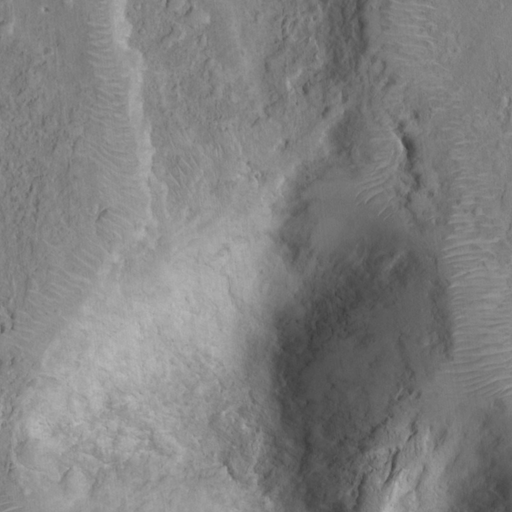
Classes present: Background, Cone